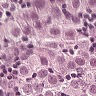
Metastatic tissue present: yes